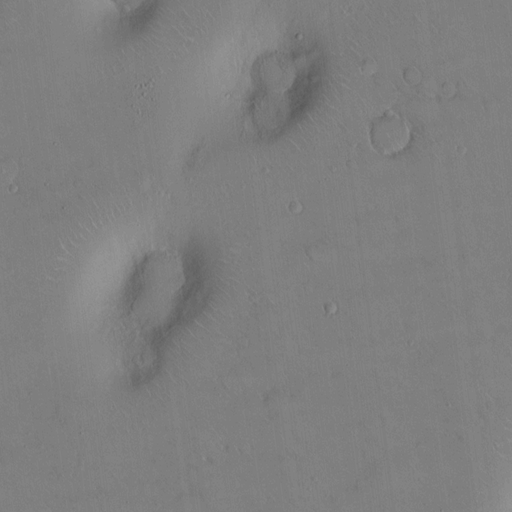
Classes present: Background, Cone